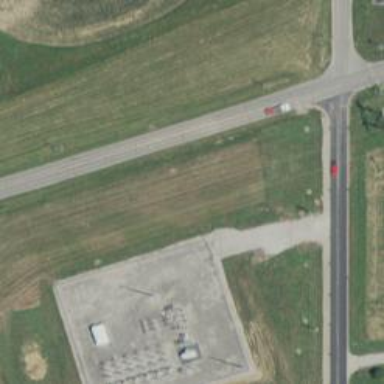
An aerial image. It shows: Power substation surrounded by fence.